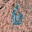
Label: 6